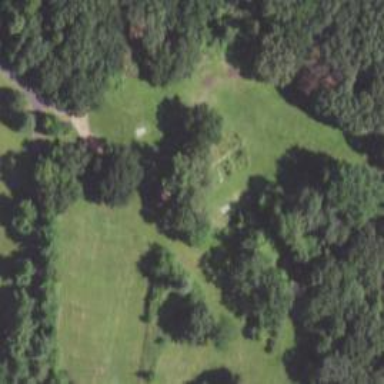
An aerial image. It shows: Fairway of the disc golf course.